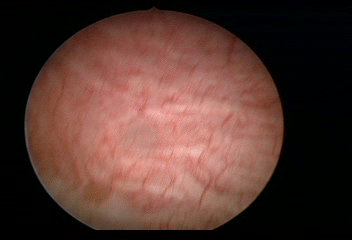
Modality: WLC
Class: Normal mucosa
Bladder cancer association: No